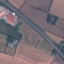
Land use / land cover: Highway